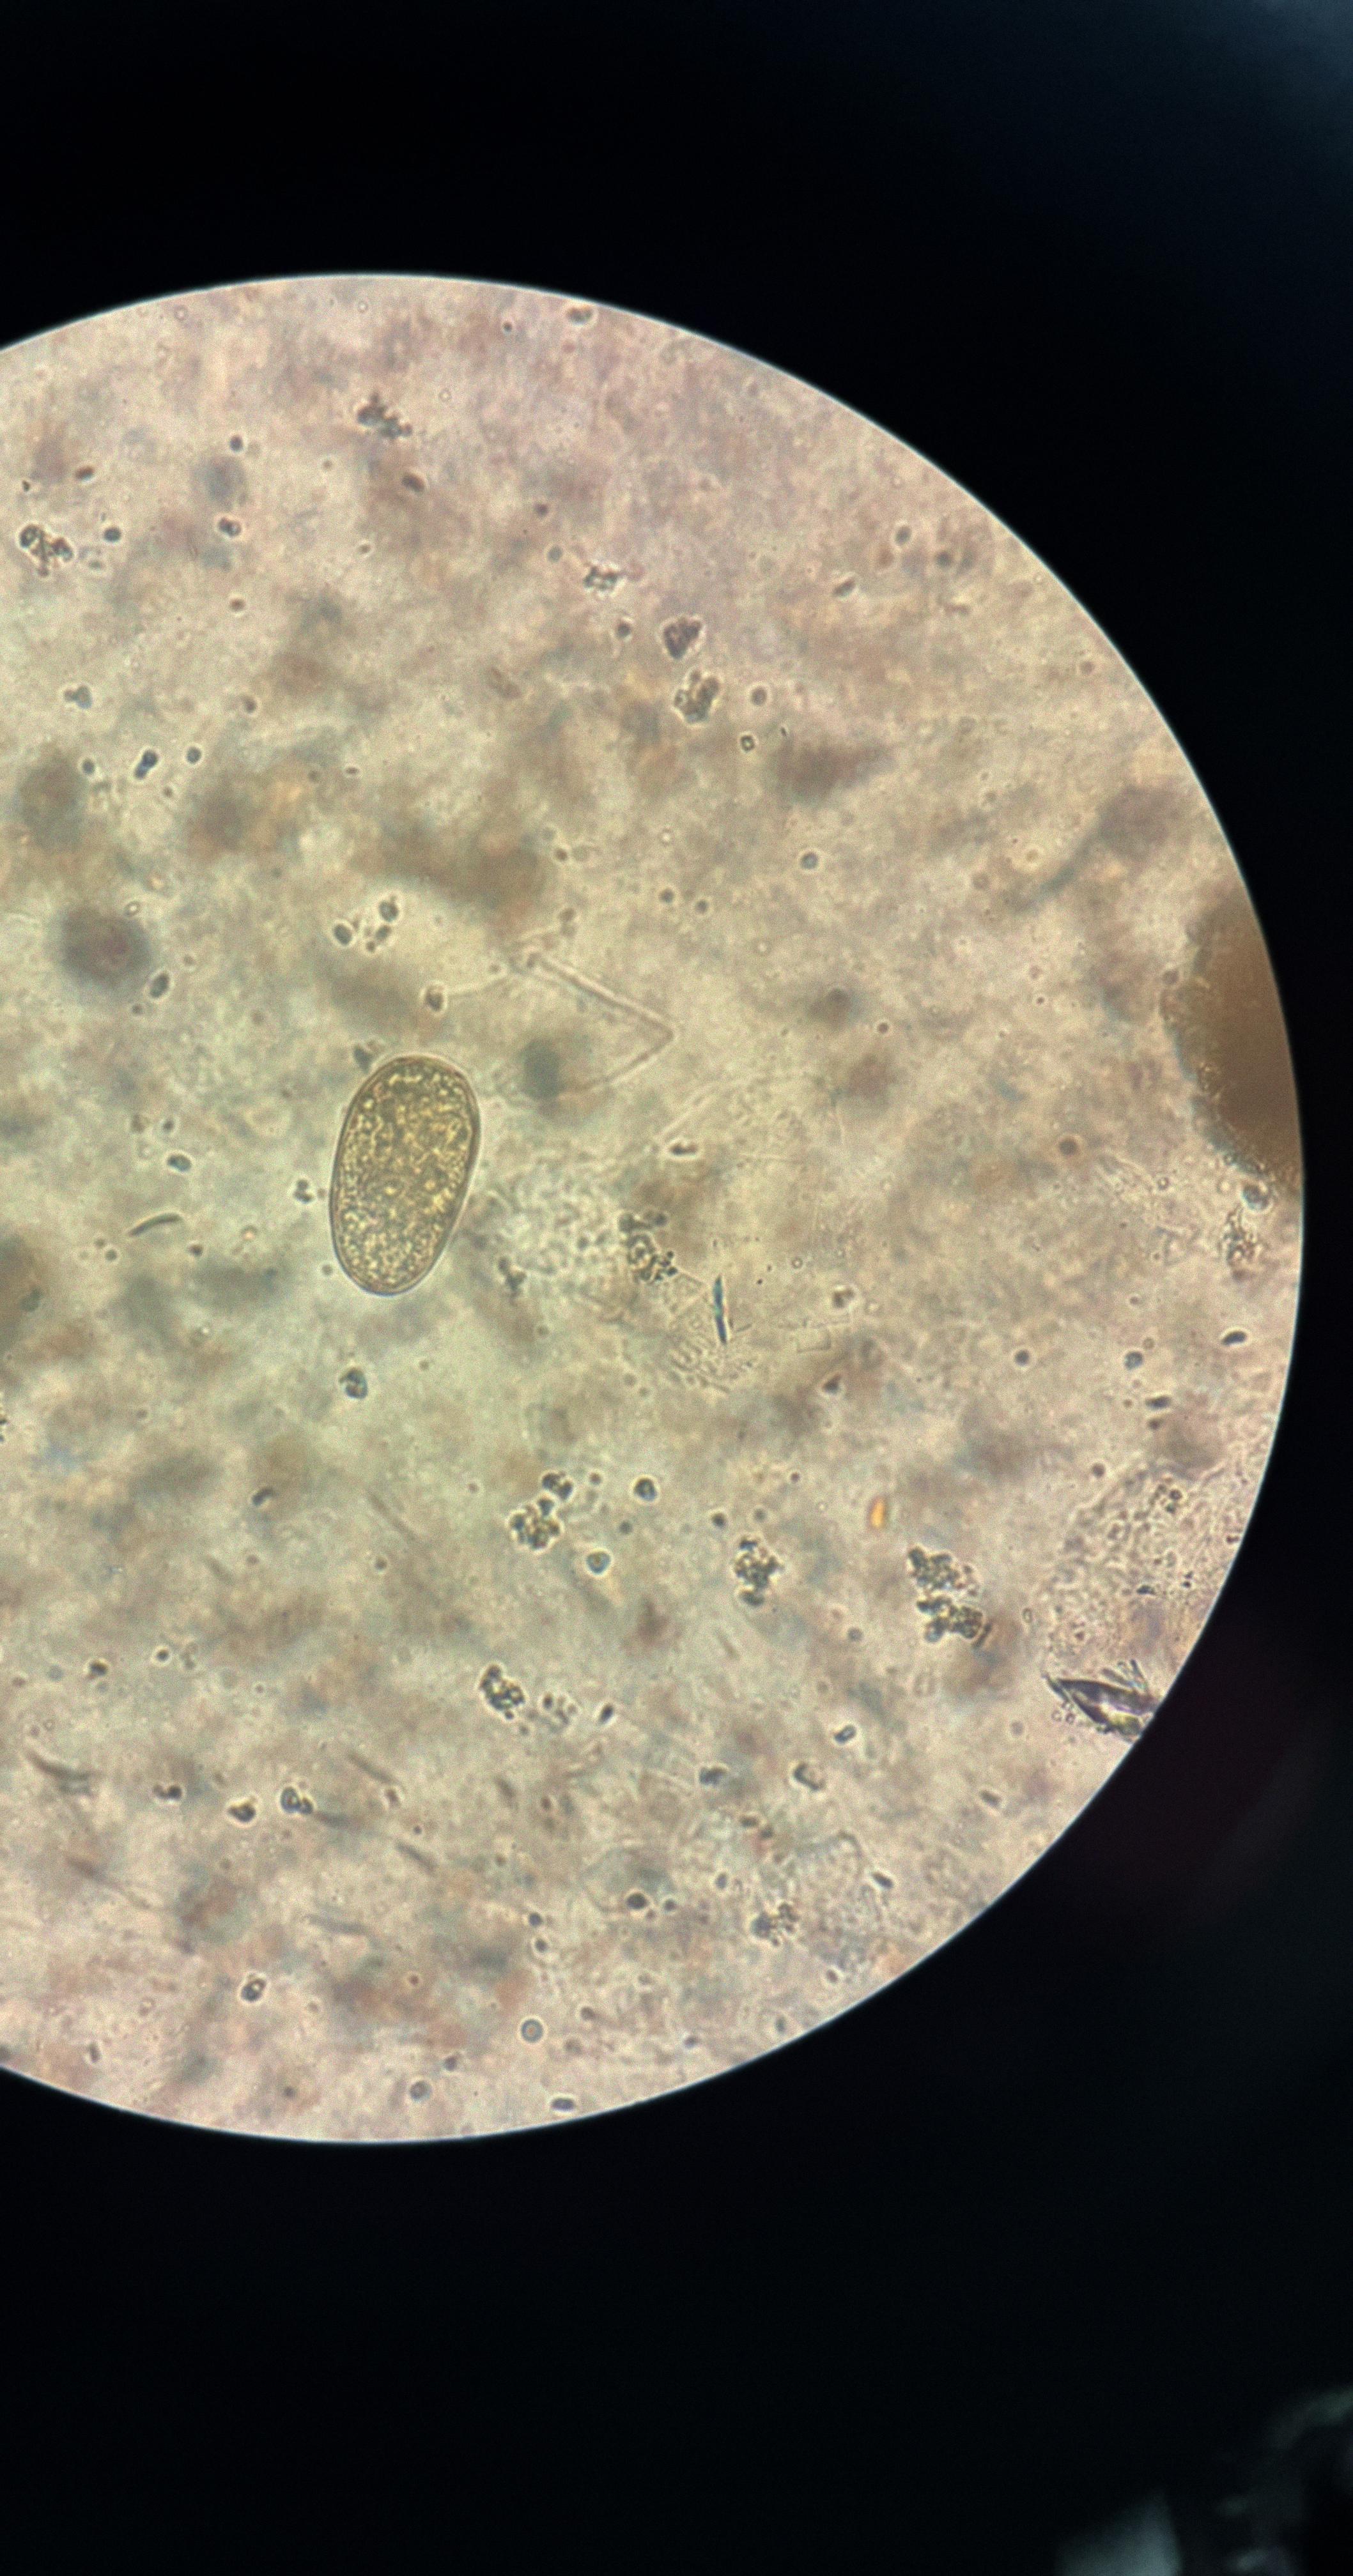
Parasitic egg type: Paragonimus spp